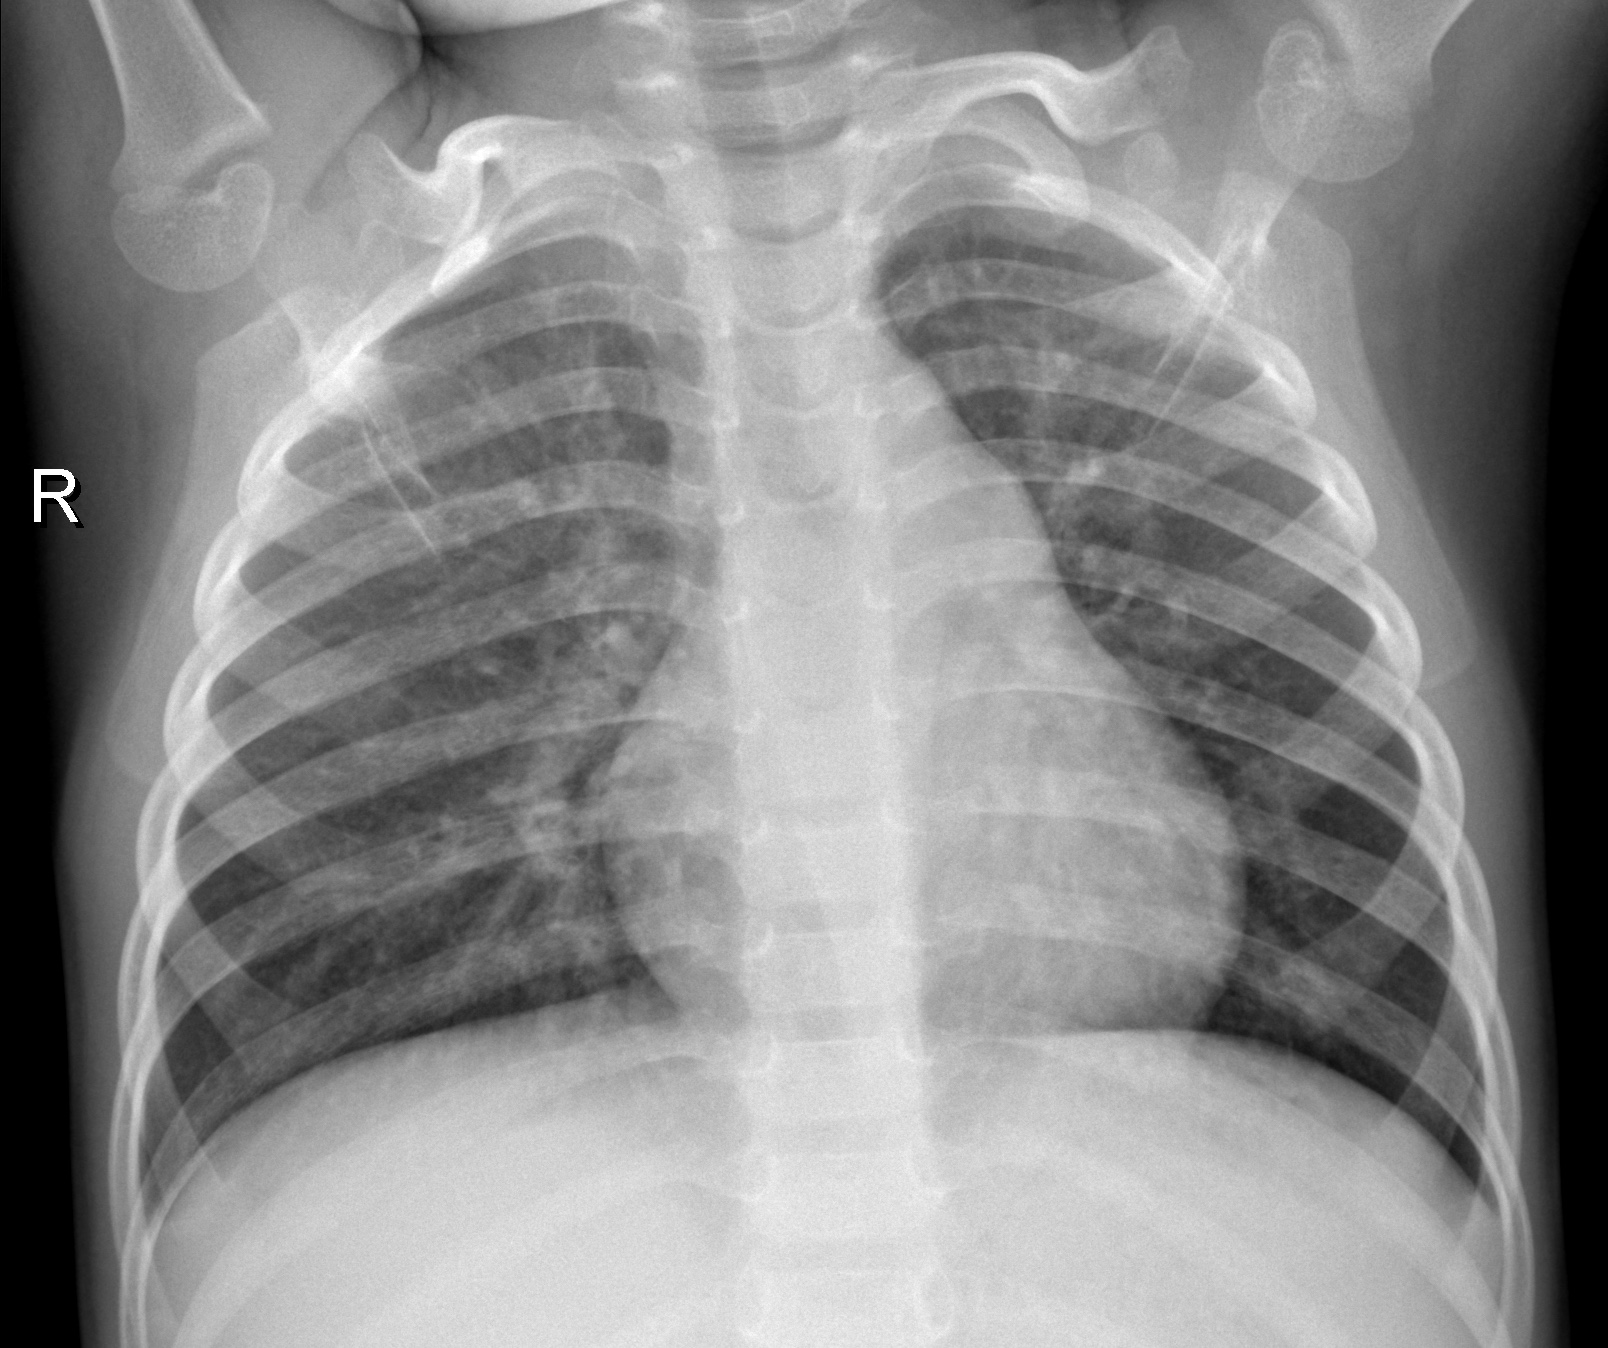
Diagnosis: NORMAL